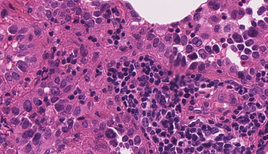
Tumor epithelial tissue: yes
Tumor-associated stroma tissue: yes
Normal tissue: no